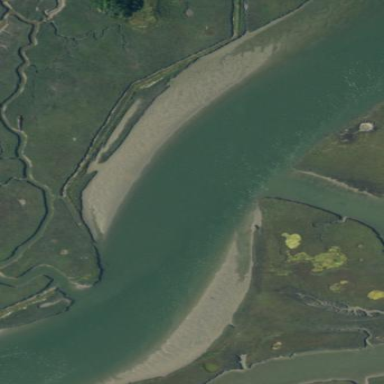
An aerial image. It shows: Picturesque coastline scene.